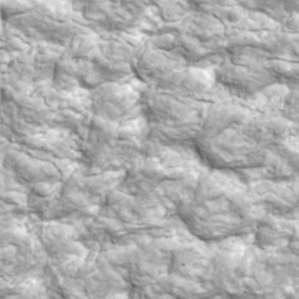
Label: non_frost